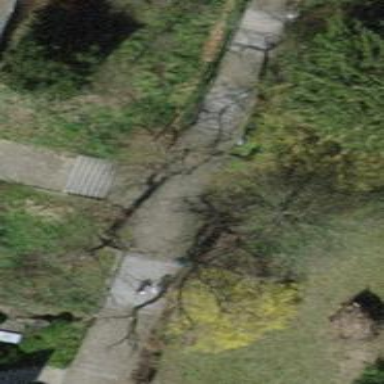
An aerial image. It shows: Footway with sett surface.